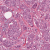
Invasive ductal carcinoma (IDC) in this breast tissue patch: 1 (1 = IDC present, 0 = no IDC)